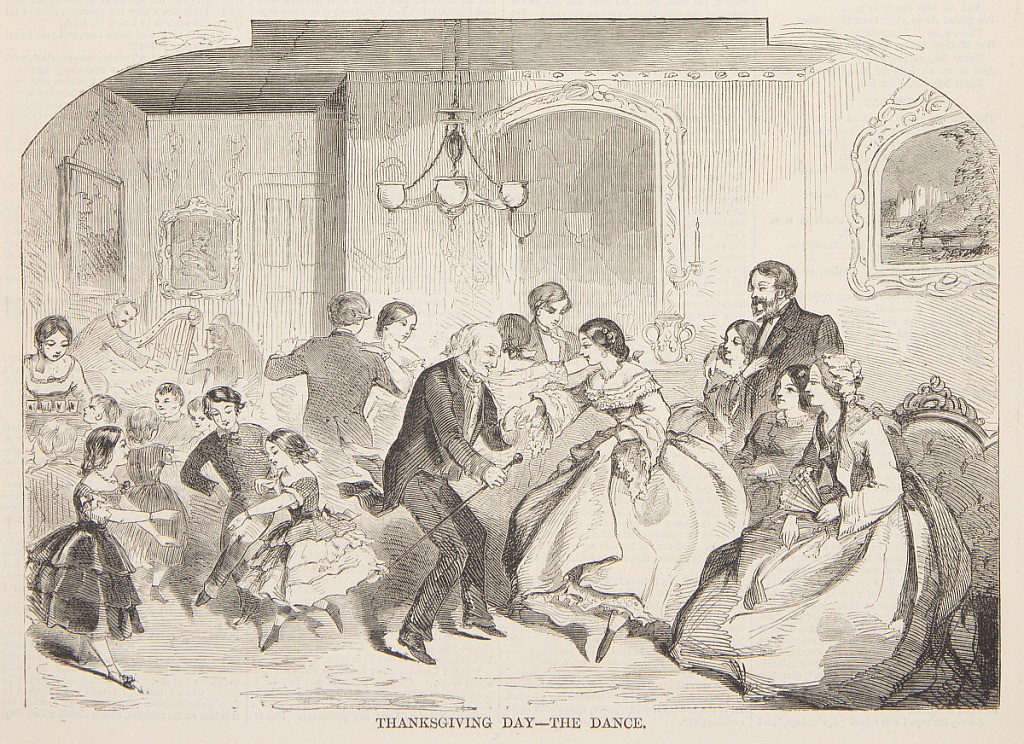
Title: Thanksgiving Day – The Dance
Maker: Winslow Homer, American, 1836–1910
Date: November 27, 1858
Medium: Wood engraving in black ink on paper
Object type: Print
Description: Adults and children dancing in the parlor. Lower half of the page.